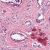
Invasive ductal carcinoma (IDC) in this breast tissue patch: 1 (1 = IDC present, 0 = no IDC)